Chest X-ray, AP view. Patient: 57 years old, sex M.
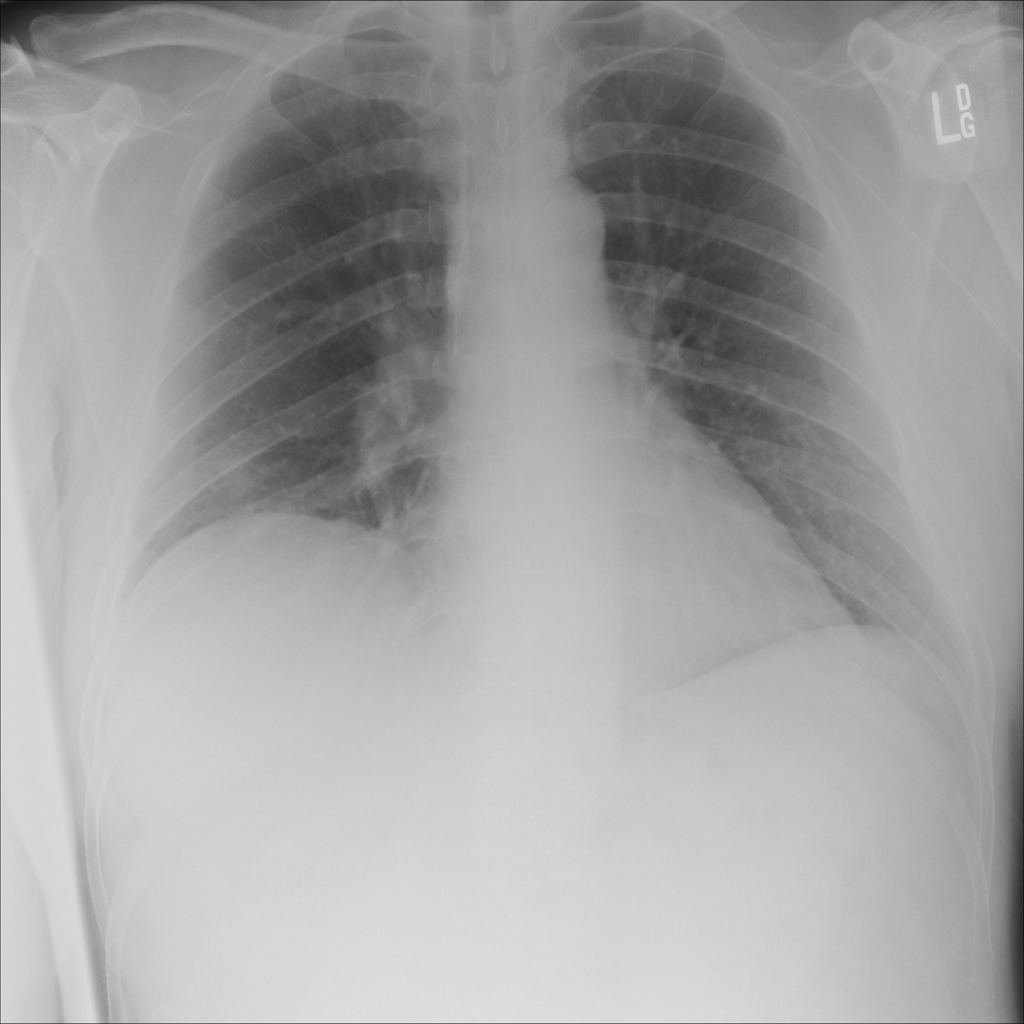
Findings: No Finding